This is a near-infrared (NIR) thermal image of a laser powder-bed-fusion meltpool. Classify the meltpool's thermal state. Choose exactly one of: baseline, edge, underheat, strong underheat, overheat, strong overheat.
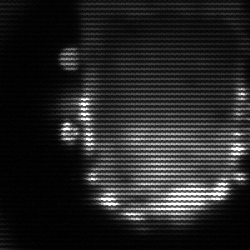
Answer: baseline